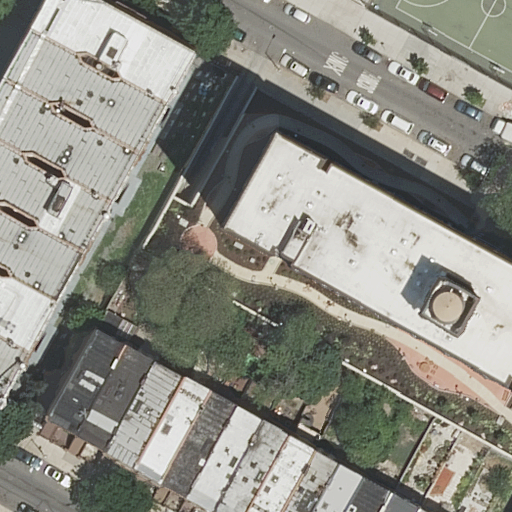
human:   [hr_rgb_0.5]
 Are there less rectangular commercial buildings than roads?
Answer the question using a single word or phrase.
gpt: yes

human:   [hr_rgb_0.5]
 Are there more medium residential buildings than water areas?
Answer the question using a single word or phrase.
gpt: yes

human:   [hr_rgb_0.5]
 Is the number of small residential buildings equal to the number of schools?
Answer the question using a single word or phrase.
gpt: no

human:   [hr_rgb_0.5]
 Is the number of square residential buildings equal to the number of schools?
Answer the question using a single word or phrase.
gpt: no

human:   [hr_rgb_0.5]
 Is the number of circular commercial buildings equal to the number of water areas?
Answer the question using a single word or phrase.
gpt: yes

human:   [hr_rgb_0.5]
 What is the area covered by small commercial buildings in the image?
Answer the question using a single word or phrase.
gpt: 0m2

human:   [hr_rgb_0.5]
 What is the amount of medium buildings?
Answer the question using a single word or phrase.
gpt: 12

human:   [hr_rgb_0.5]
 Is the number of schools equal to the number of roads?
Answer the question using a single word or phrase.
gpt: no

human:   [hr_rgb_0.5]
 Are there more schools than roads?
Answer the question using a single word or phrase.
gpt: no

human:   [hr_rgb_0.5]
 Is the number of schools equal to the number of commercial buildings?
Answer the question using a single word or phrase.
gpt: no

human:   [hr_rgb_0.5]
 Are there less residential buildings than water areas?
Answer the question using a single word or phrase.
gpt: no

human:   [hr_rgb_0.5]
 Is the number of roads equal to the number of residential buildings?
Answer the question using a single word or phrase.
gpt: no

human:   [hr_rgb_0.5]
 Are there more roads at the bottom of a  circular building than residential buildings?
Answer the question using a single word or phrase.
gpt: no

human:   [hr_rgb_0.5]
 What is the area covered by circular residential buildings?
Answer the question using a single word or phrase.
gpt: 0m2

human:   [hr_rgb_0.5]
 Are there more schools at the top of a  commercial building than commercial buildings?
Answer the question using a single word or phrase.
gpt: no

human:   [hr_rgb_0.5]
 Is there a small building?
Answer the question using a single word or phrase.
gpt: yes

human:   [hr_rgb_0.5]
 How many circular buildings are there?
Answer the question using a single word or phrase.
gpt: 0

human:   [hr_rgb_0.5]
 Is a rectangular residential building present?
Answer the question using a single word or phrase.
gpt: yes

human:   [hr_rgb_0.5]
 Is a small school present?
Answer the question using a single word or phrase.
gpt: no

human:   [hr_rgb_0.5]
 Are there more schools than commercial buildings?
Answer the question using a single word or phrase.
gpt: yes

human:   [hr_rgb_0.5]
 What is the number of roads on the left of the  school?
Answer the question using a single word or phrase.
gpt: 2

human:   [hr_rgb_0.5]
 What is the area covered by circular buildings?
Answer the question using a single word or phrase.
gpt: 0m2

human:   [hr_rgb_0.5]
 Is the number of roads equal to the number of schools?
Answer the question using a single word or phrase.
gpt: no

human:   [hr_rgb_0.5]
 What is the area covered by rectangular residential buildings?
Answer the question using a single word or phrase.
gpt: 1339m2

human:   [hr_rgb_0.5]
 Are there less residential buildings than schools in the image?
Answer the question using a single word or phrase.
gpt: no

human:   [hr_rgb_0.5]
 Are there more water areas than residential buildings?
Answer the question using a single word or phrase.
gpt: no

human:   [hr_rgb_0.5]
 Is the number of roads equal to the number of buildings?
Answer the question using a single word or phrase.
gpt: no

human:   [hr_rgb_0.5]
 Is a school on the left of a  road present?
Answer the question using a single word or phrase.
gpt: no

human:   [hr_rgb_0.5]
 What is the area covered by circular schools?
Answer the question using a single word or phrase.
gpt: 0m2

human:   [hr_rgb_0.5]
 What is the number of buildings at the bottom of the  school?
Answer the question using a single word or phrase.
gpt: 21

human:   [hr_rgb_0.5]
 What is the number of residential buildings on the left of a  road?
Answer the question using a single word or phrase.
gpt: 17

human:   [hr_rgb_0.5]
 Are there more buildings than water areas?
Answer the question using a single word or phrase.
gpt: yes

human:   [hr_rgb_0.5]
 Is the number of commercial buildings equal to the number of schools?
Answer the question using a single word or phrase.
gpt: no

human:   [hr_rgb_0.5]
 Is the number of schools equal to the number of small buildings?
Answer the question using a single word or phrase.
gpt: no

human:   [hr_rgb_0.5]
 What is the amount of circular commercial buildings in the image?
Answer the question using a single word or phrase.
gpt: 0

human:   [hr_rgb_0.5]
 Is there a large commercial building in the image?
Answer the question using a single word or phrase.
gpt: no